Question: I have an jqm page with an header and an div block who will be always visible. After this block I have added a listview in an new div and enabled iscroll via 'data-iscroll=""'.
If it has to scroll, the iscroll-div gets an to high height value. Some Content is not Visible and Scrollable (see Screenshot the Red Circle).

My shorted Code is following:
'''
<div data-role="page" id="pageId">
<div data-role="header" data-position="fixed">
{title}
</div>
<div data-role="content">
<div class="details-header">
<img src="{url}" />
{some text}
</div>
<div data-iscroll="">
<ul data-role="listview">
<li>
<h2>Lorem Ipsum</h2>
<p style="white-space:normal">Lorem ipsum dolor sit amet[..]</p>
</li>
<li>
<h2>Lorem Ipsum</h2>
<p style="white-space:normal">Lorem ipsum dolor sit amet[..]</p>
</li>
[...]
</ul></div>
</div>
</div>
'''
It seems that the min-height is calculated by the device-height - header-height. Is there a way to to recalculate the iscroll divs height?
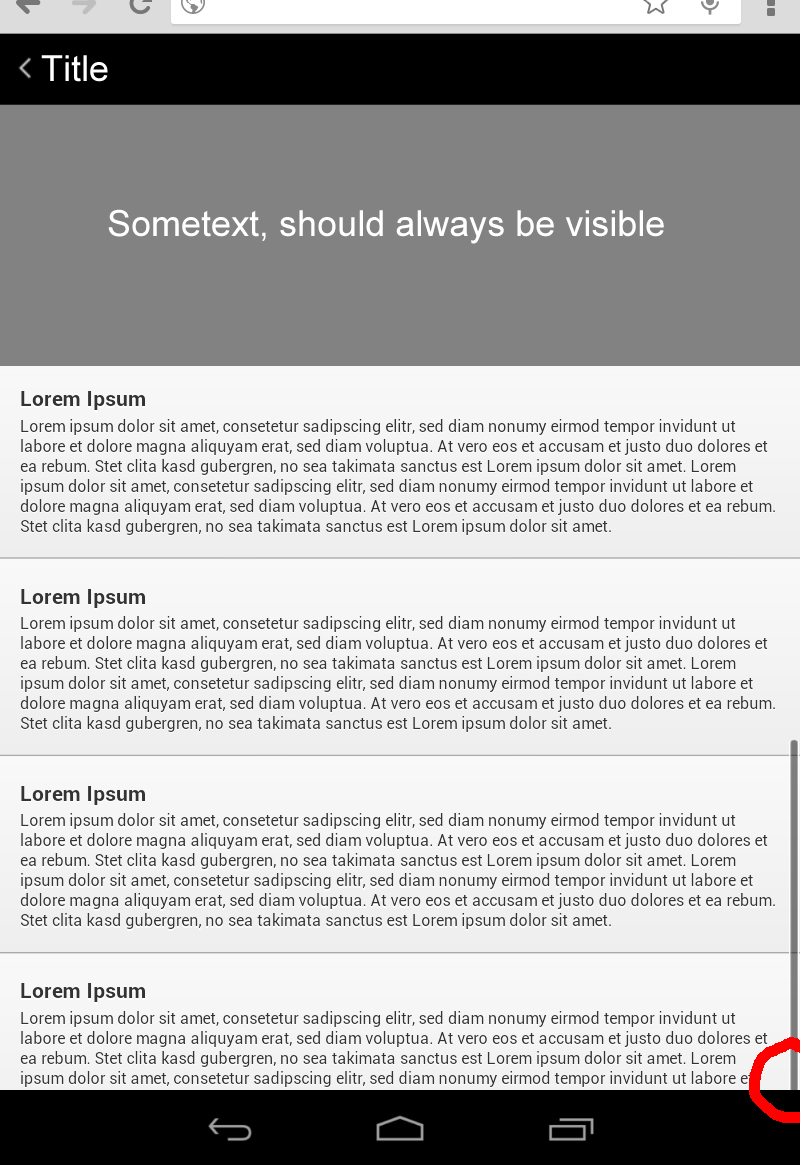
Answer: I have found the solution: 'data-iscroll-fixed=""' for containers outside the 'data-iscroll' element do the job.